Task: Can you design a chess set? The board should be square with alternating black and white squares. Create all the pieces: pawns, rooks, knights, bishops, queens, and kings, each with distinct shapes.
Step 2917:
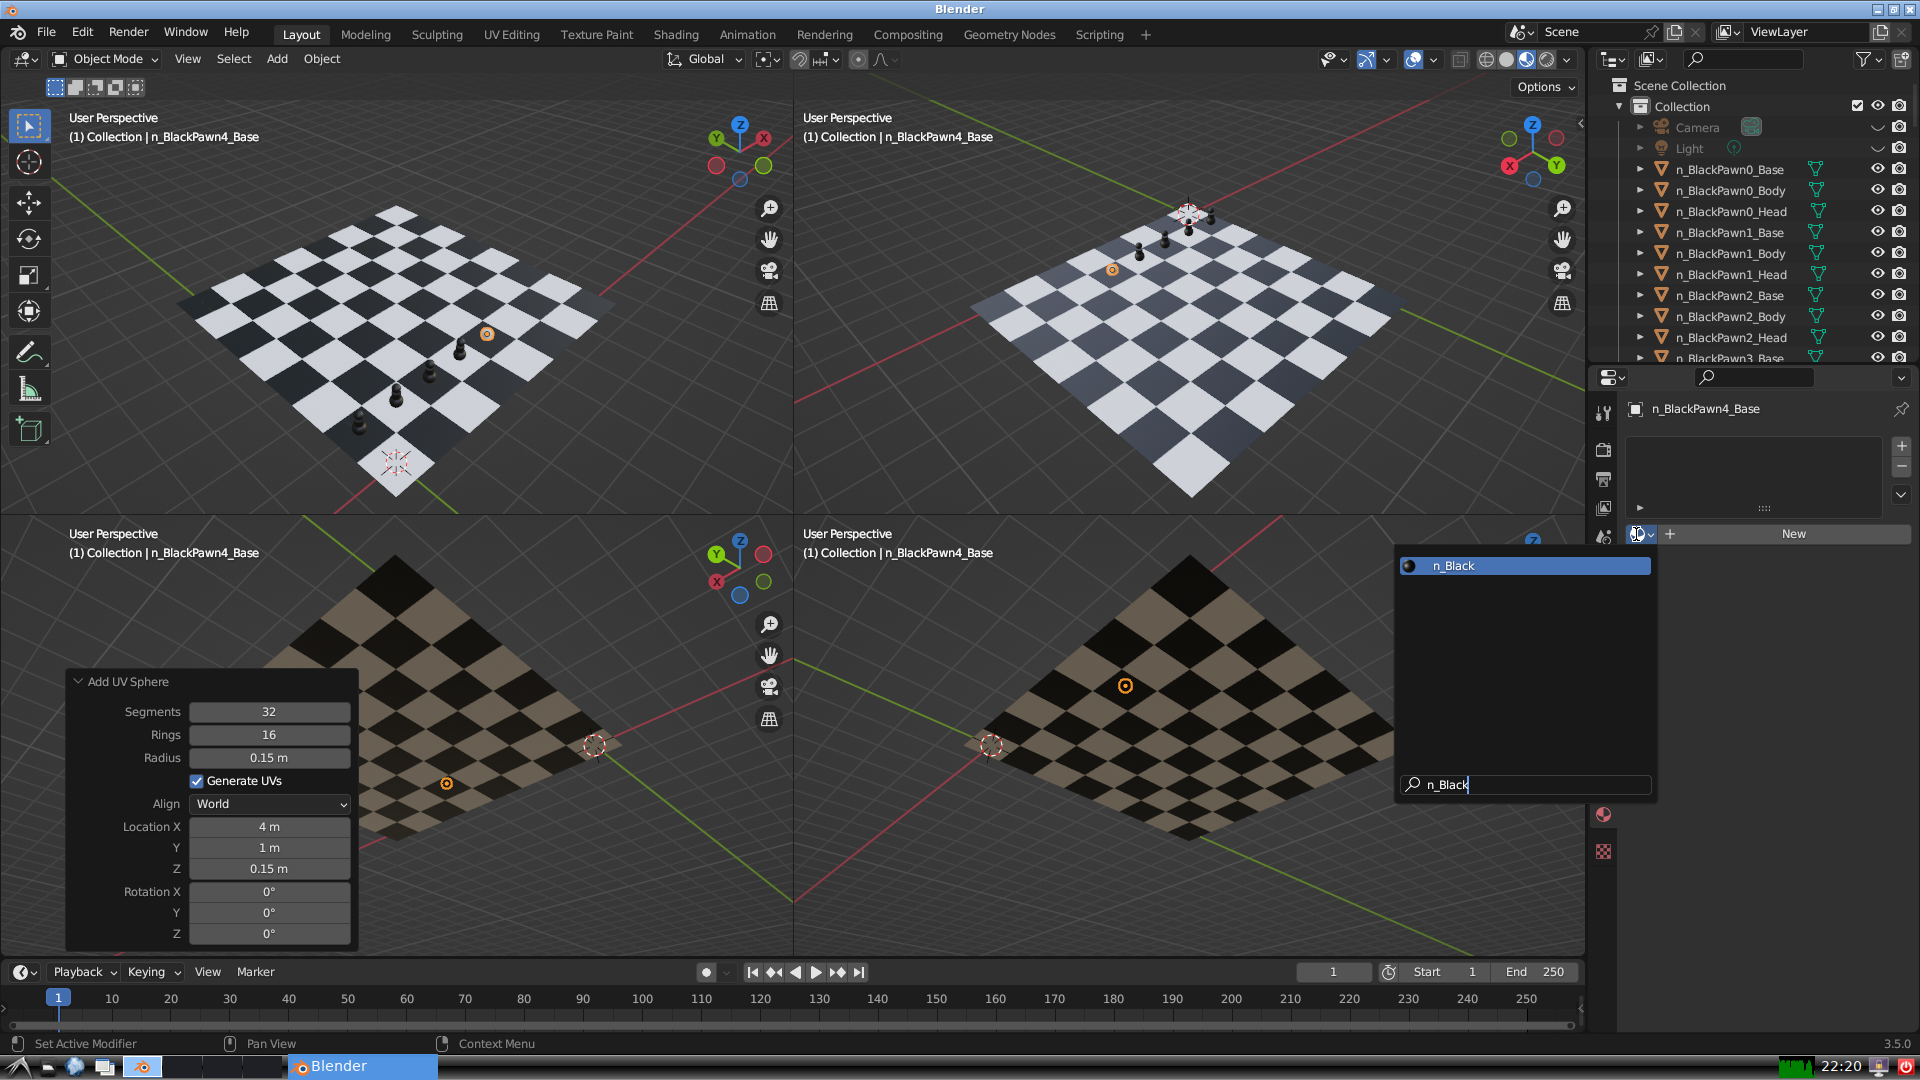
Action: {"key_press": ['Return']}